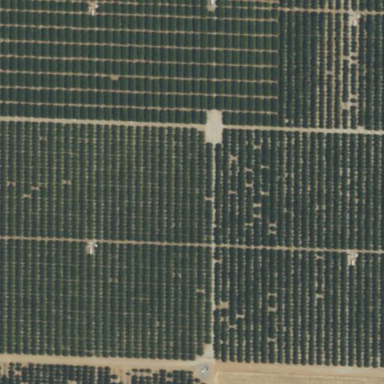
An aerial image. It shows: Orange orchard with rows of vibrant orange trees.